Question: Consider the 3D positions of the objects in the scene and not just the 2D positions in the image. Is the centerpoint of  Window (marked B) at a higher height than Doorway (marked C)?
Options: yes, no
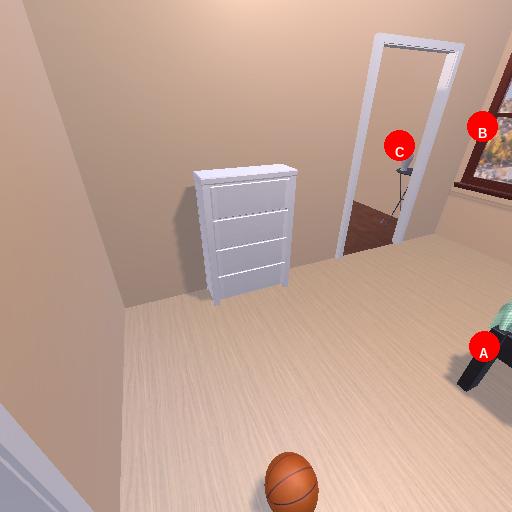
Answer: yes